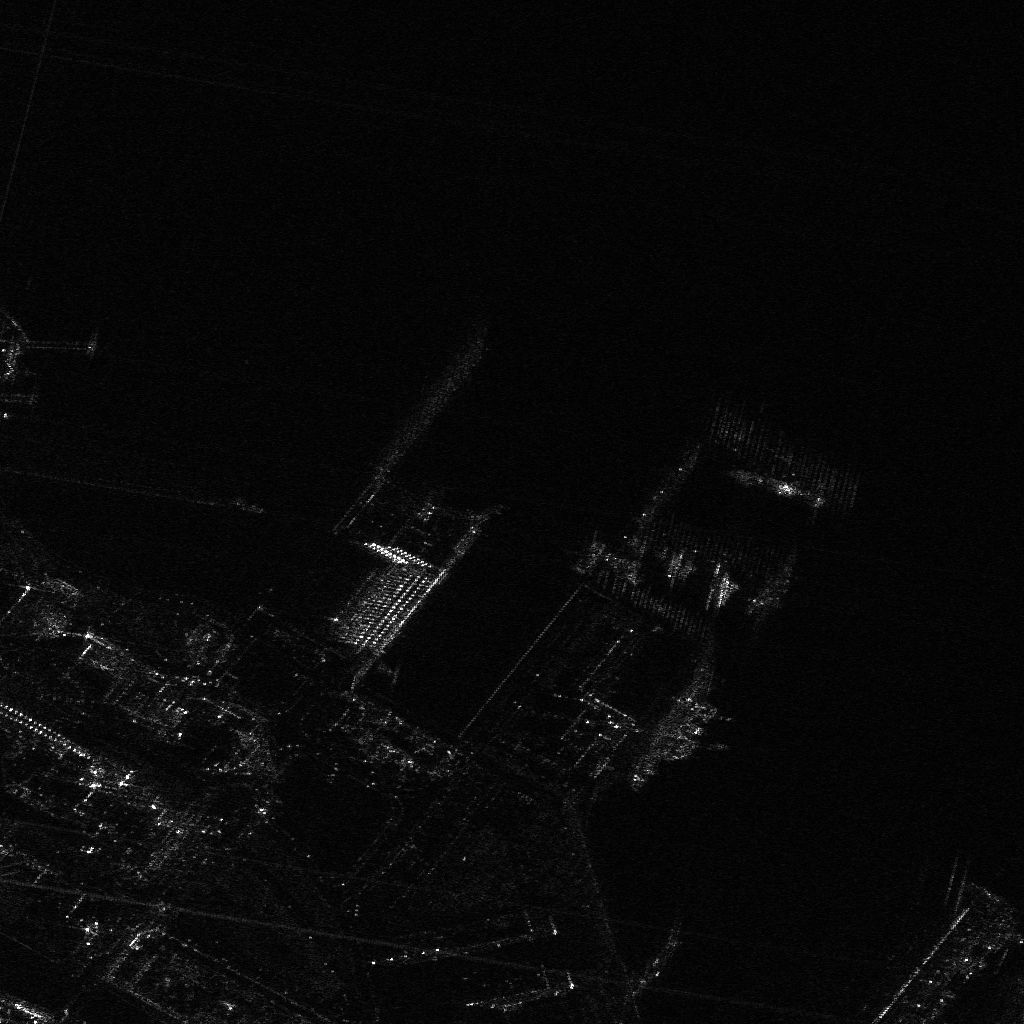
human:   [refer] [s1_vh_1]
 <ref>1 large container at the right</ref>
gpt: <box>[[71, 46, 80, 48, 15]]</box>